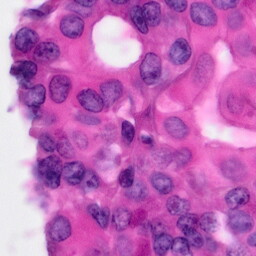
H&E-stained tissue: Pancreatic